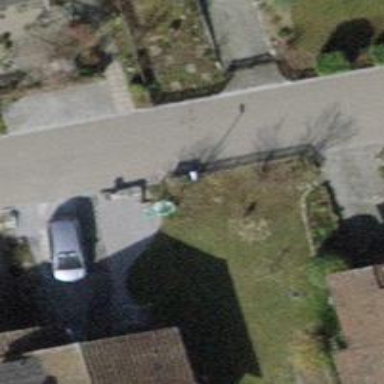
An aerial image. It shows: Street cabinet.